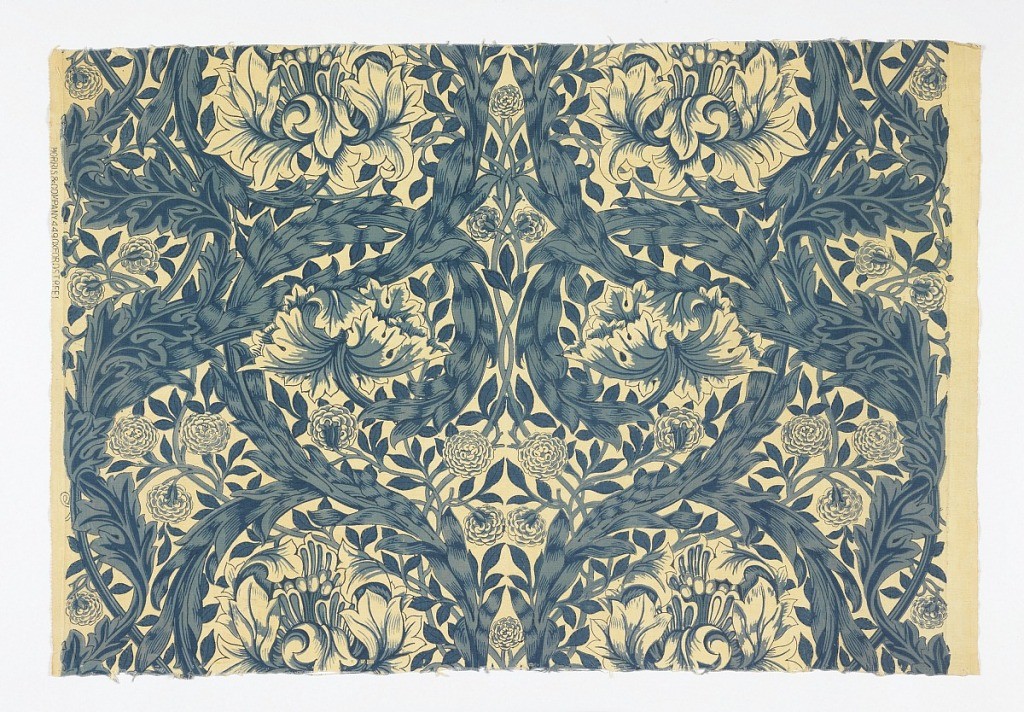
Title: African Marigold
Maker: Morris & Co., London, England
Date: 1876
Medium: cotton Technique: printed on plain weave
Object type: Textile
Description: Two pieces of printed cotton with a large-scale design of curving leafy branches, interlacing to form circles enclosing flowers. In blue on an off-white ground.